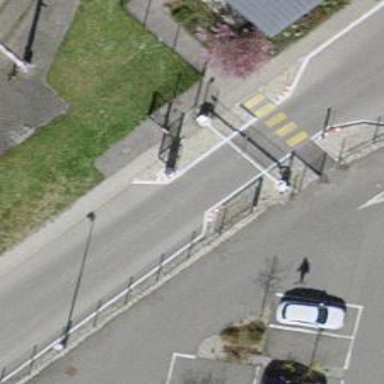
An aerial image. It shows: Gate.